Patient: sex F, age 46
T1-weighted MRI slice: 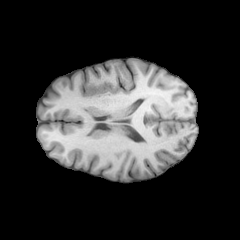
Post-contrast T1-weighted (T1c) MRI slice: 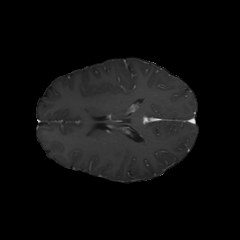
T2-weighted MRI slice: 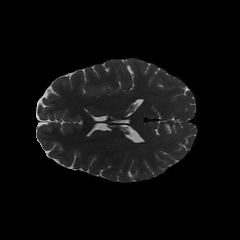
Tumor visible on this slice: yes
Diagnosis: Astrocytoma, IDH-mutant
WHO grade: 2